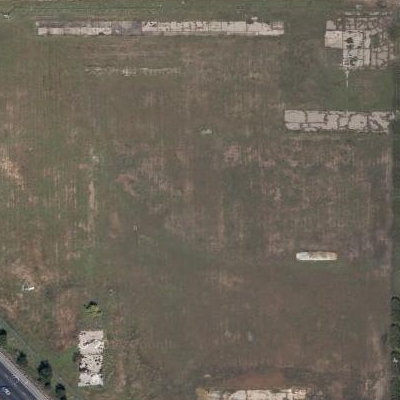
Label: Grass